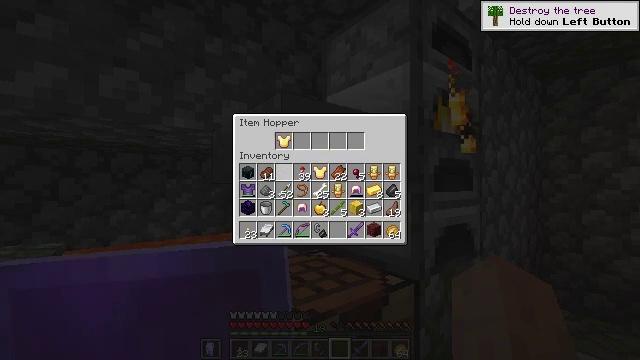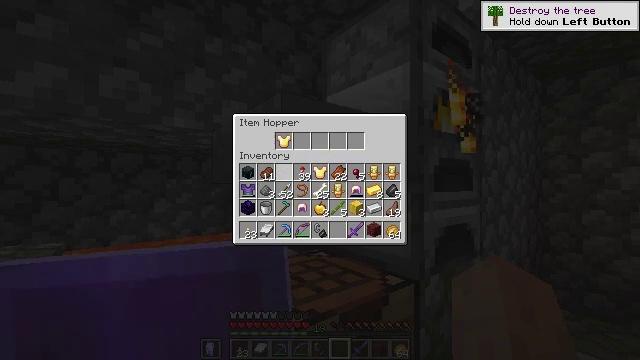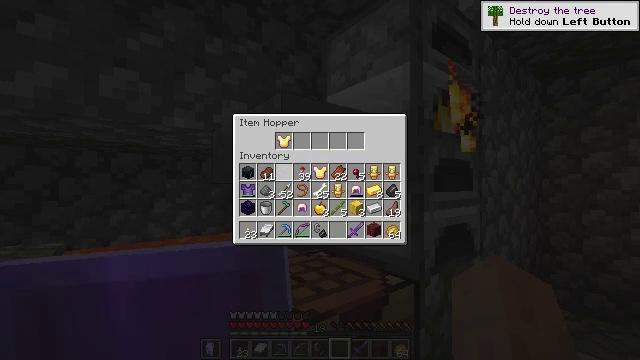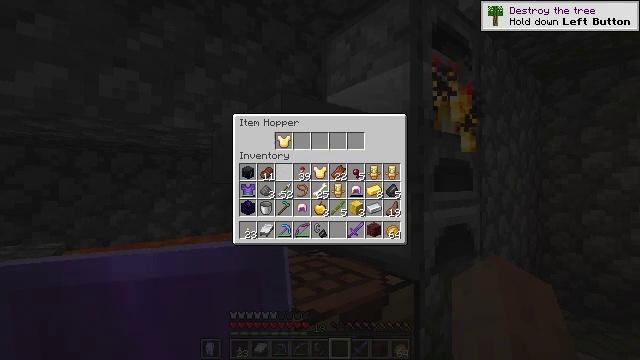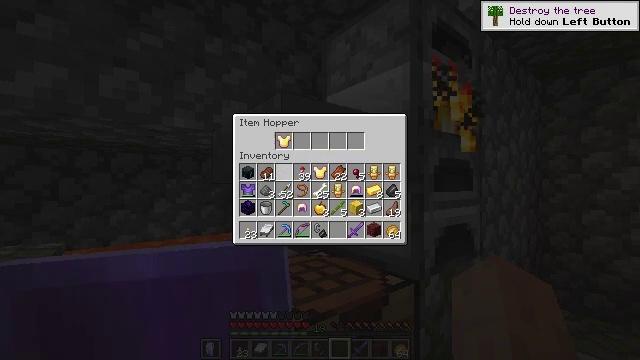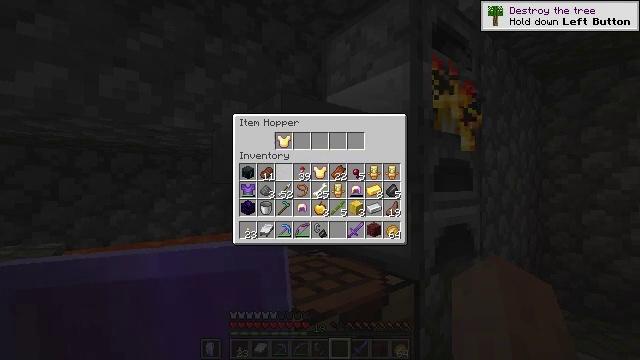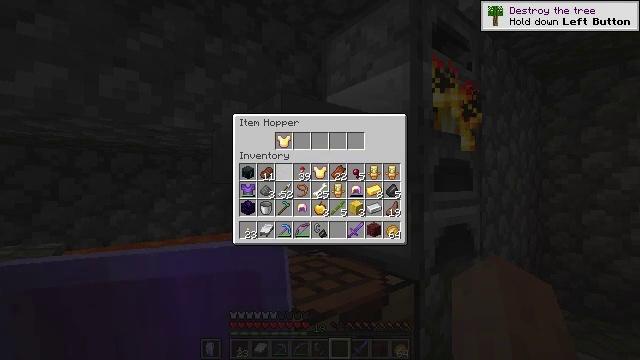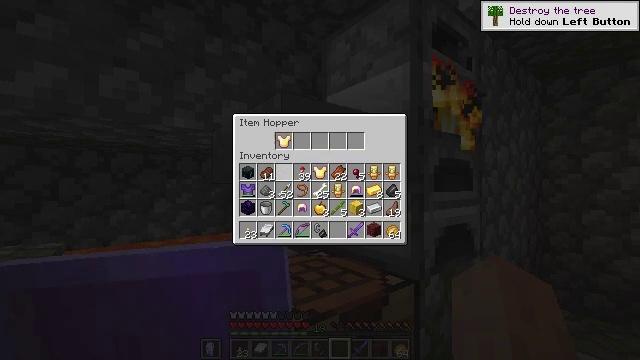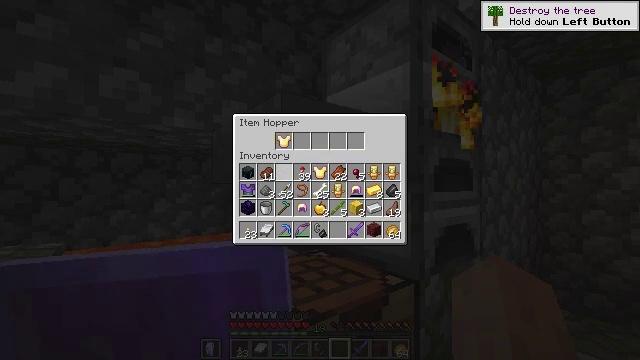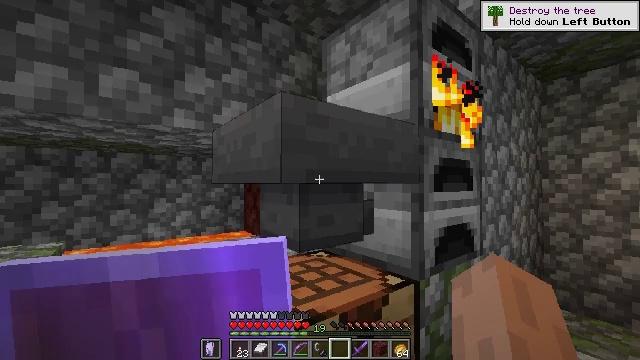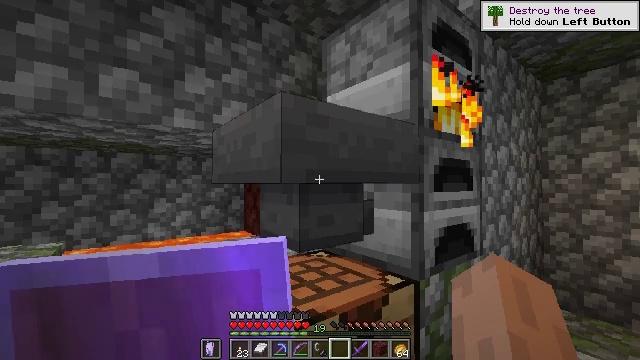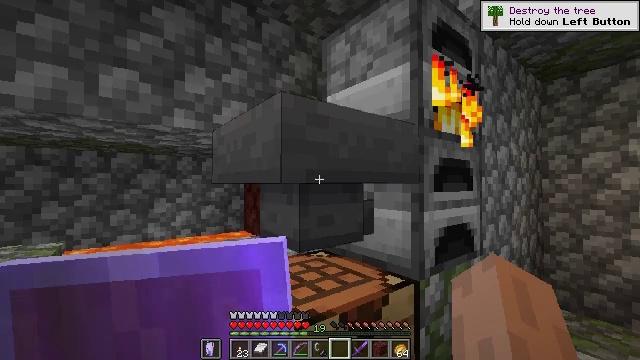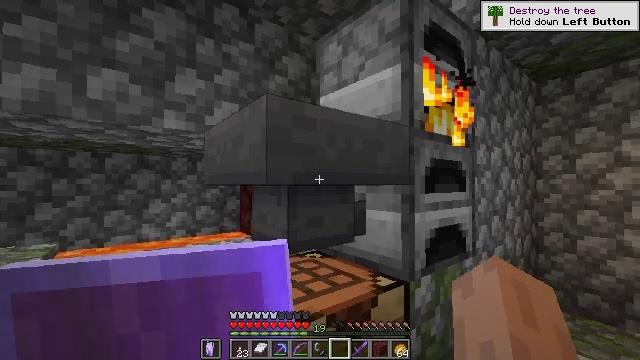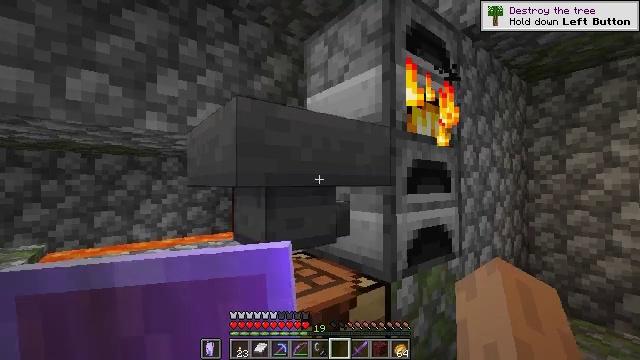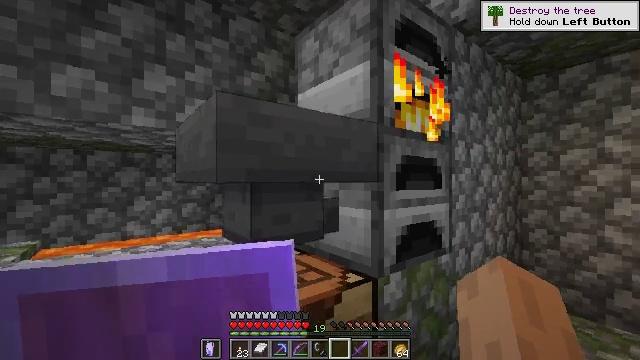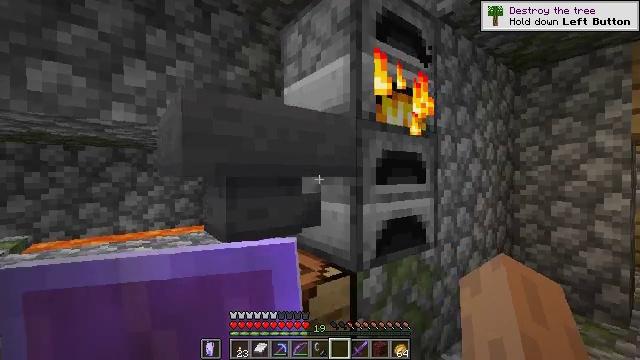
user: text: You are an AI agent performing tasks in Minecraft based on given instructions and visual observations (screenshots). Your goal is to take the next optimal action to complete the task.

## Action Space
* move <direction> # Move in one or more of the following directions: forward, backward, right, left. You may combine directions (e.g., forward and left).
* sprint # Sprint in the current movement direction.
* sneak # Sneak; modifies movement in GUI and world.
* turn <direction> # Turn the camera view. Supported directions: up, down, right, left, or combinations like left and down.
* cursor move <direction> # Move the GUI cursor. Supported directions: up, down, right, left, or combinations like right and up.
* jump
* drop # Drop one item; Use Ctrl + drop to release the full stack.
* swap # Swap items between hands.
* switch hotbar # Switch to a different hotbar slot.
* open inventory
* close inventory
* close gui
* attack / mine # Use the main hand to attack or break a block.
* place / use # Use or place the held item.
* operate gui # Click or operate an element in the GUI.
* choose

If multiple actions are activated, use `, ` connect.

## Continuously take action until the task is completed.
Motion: motion action
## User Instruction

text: Harvest the hopper from its place.
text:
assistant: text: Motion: no_op
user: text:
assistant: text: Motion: no_op
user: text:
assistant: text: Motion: no_op
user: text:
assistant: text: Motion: no_op
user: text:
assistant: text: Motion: no_op
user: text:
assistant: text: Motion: no_op
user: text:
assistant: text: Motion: no_op
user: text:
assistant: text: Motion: no_op
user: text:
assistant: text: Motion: no_op
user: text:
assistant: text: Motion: close gui
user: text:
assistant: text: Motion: no_op
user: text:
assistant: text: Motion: move right
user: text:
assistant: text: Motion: move right
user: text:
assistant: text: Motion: move right
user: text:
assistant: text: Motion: move right
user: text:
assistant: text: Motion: move right
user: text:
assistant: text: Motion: move right
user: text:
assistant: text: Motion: no_op
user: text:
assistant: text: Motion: use / place
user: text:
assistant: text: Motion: use / place
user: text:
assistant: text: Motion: use / place
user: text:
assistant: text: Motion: no_op
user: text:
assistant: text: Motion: no_op
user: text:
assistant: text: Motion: open gui
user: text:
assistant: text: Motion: no_op
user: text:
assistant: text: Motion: no_op
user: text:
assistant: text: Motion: no_op
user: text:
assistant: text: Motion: no_op
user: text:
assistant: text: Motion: no_op
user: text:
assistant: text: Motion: no_op